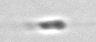
Label: flagellate_morphotype3